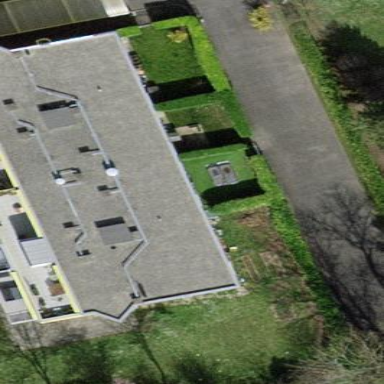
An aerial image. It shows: Garden enclosed by fence.